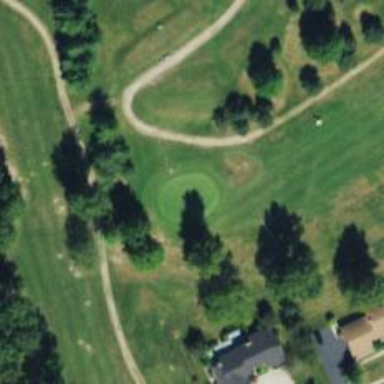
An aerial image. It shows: Golf hole.